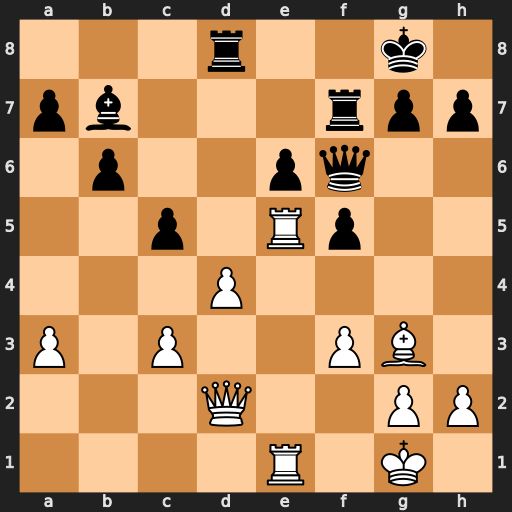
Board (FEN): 3r2k1/pb3rpp/1p2pq2/2p1Rp2/3P4/P1P2PB1/3Q2PP/4R1K1
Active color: w
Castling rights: -
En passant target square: -
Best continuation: Rxe6 Qxe6 Rxe6